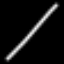
Label: line